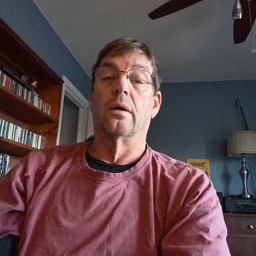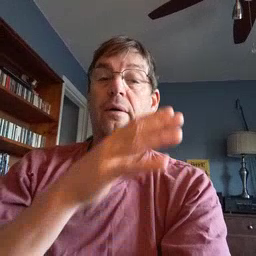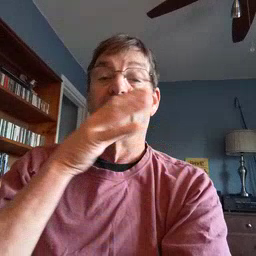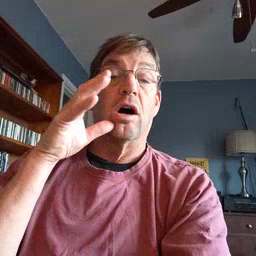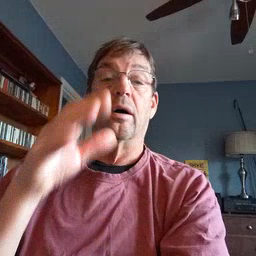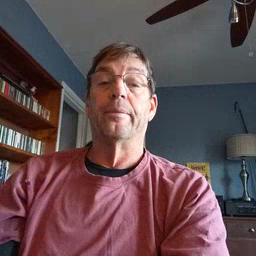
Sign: farm